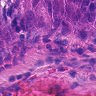
Metastatic tissue present: yes